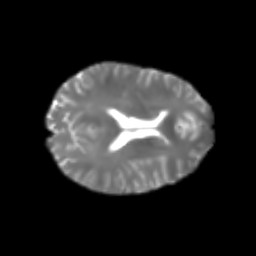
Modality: T2w
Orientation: axial
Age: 23
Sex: male
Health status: healthy